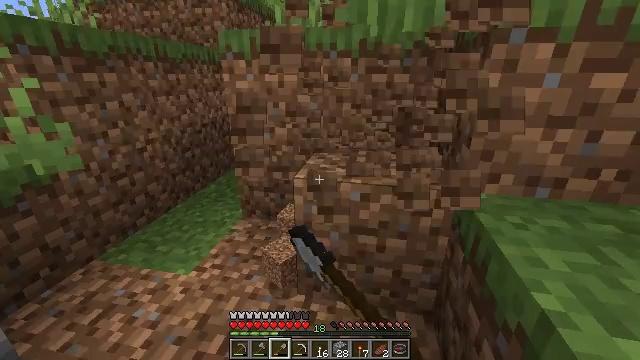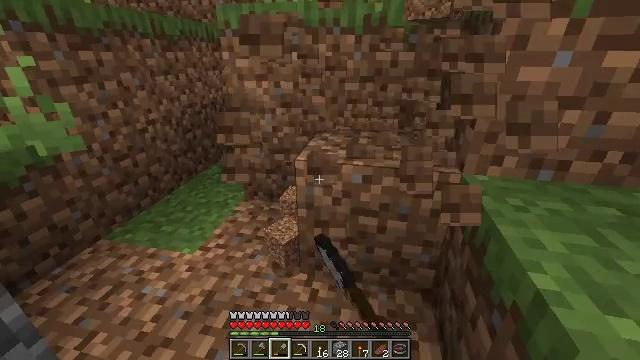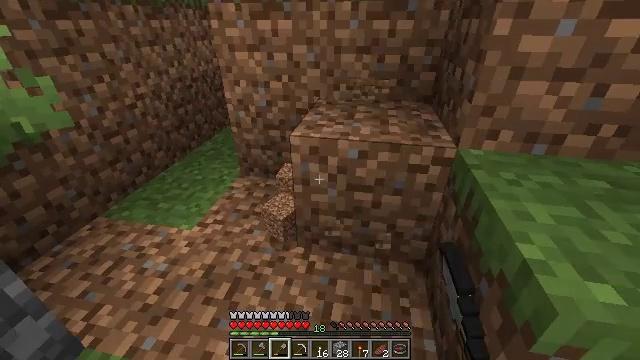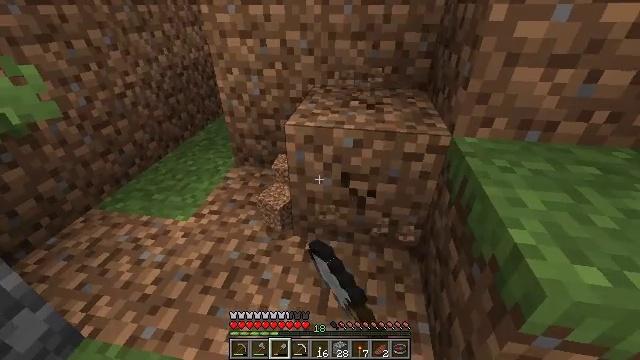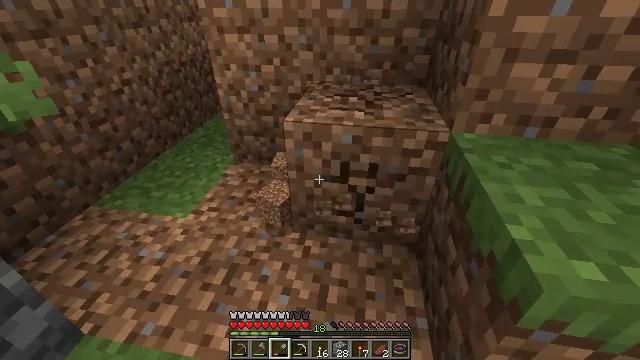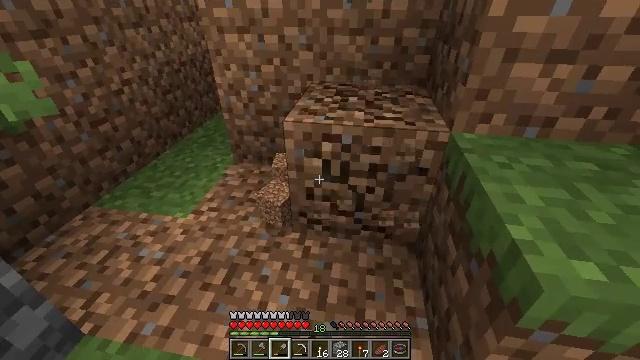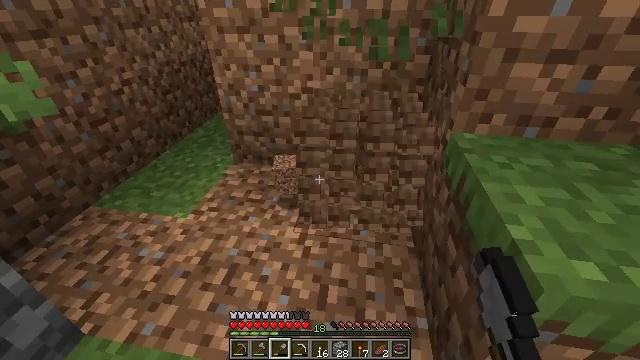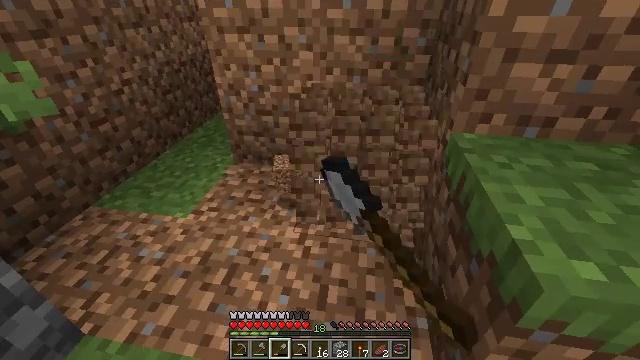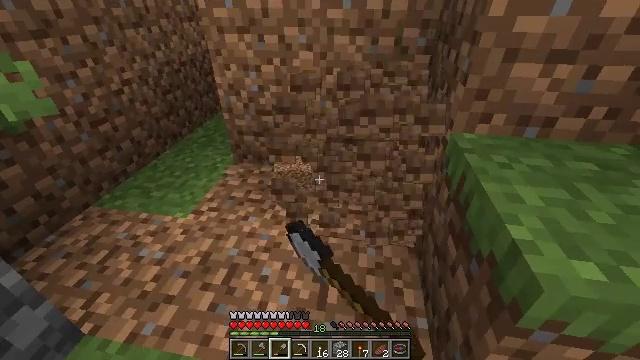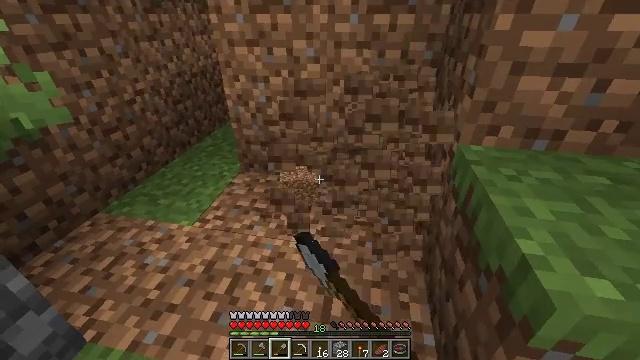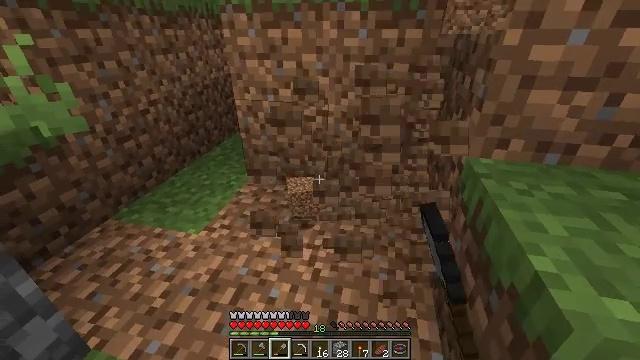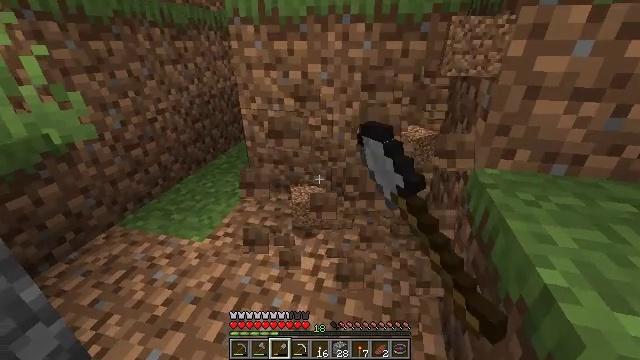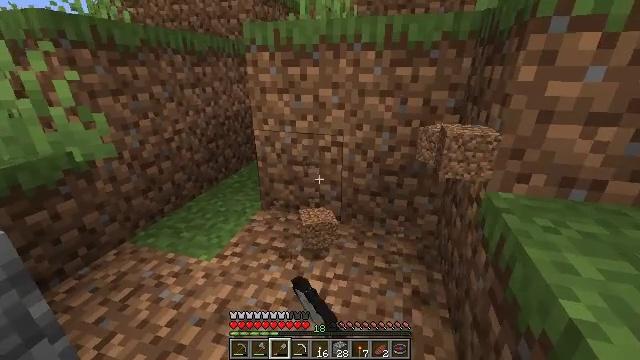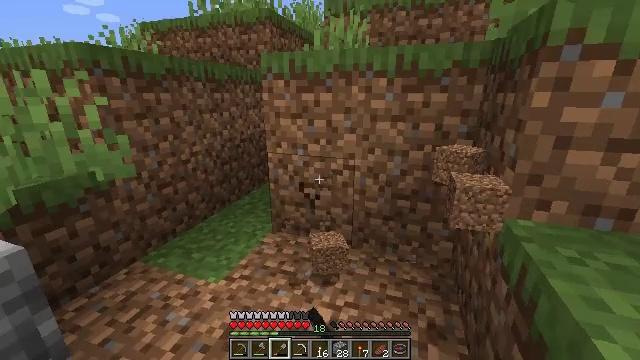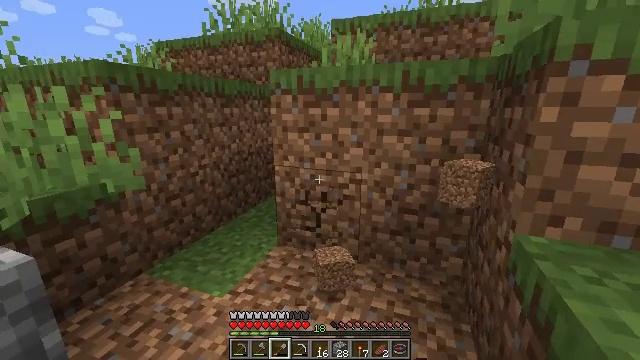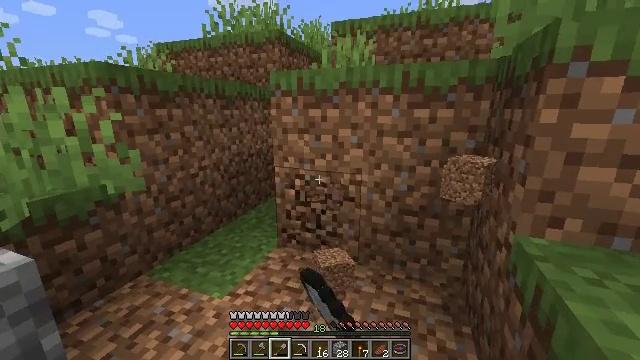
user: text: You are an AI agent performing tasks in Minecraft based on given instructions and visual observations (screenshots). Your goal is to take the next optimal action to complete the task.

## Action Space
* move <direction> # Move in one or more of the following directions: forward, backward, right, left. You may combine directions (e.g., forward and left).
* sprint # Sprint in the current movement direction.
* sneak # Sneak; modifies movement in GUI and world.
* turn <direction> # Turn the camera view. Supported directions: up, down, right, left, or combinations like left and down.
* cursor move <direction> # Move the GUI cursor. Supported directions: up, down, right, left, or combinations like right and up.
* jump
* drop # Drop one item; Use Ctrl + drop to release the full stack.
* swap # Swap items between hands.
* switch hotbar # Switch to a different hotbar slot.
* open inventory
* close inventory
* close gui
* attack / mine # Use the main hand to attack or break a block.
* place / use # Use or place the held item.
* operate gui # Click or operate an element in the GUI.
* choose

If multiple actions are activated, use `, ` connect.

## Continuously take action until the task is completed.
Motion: motion action
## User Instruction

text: Collect dirt by holding left button.
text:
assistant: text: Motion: turn down, attack / mine
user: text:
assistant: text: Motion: turn right and down, attack / mine
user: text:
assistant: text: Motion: turn right and down, attack / mine
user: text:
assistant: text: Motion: attack / mine
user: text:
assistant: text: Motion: attack / mine
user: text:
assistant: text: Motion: attack / mine
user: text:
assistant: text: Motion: attack / mine
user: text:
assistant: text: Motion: attack / mine
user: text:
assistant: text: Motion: turn left and up, attack / mine
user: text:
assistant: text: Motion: turn left and up, attack / mine
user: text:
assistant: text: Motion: turn left and up, attack / mine
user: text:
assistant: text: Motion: turn left and up, attack / mine
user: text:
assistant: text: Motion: turn left and up, attack / mine
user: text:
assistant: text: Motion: turn left and up, attack / mine
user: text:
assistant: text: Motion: attack / mine
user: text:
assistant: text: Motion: attack / mine
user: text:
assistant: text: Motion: attack / mine
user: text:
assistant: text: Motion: move forward, attack / mine
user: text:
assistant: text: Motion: move forward, attack / mine
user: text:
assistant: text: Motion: move forward, attack / mine
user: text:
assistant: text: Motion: attack / mine